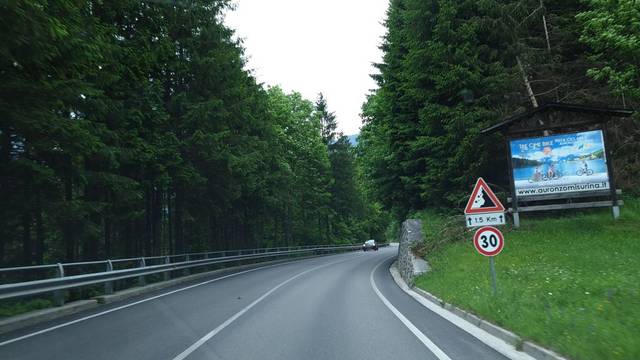
Region: Italy
Coordinates: 46.519, 12.466